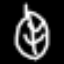
Label: leaf